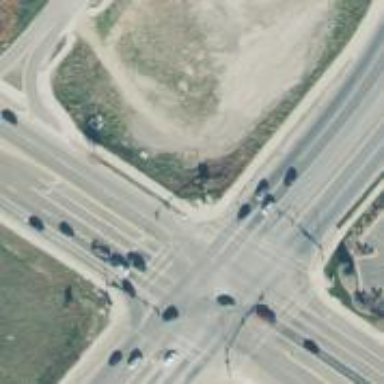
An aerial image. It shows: Crossing on the road.